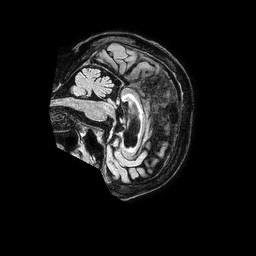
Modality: FLAIR
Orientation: sagittal
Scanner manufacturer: philips
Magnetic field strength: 1.5 T
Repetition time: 4.8 s
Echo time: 0.3 s